Field crop: maize
Growth stage: 2
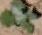
Species: chenopodium